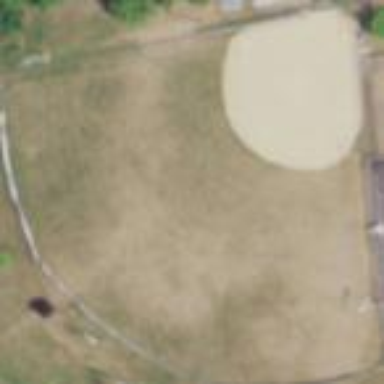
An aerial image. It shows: Baseball pitch for leisure land.